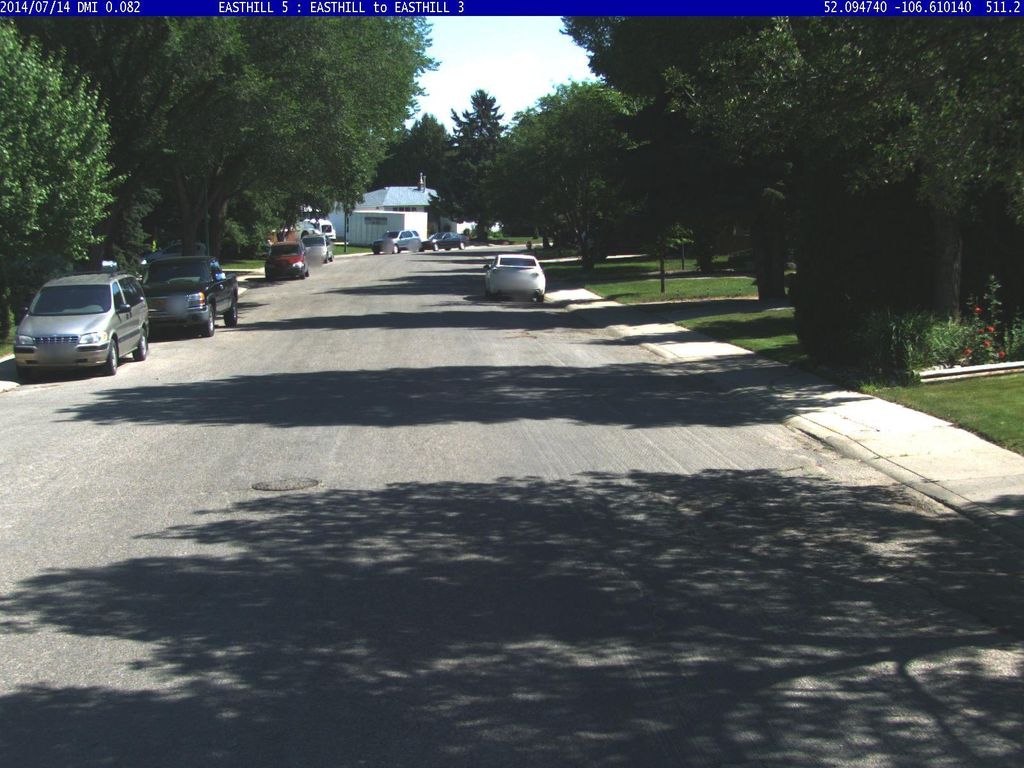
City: saskatoon